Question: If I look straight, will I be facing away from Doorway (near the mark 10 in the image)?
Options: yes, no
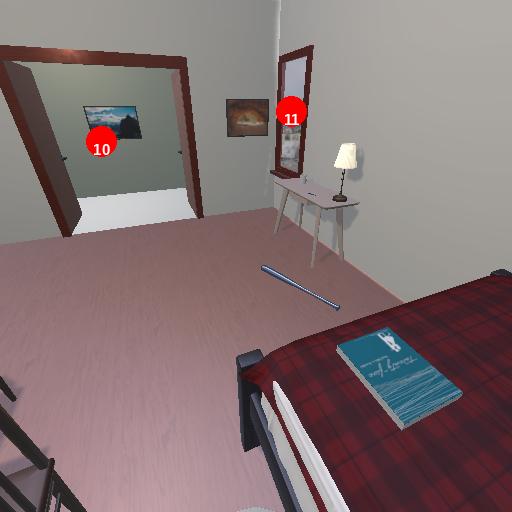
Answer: yes